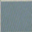
Piece: xx